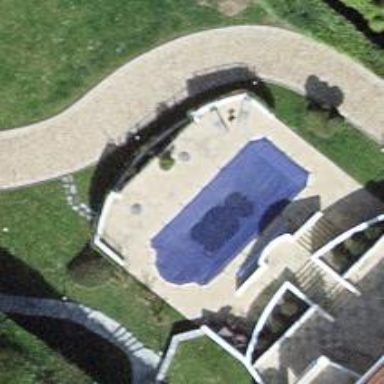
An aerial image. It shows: Swimming pool located in leisure land.